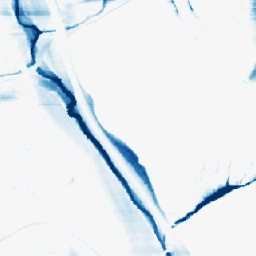
Category: morphological
Decomposition family: morphological_rect
Decomposition parameters: operation: closing
width: 50
height: 5
Upsampling method: nearest
Upsampling parameters: scale: 4
Upsampling scale: 4